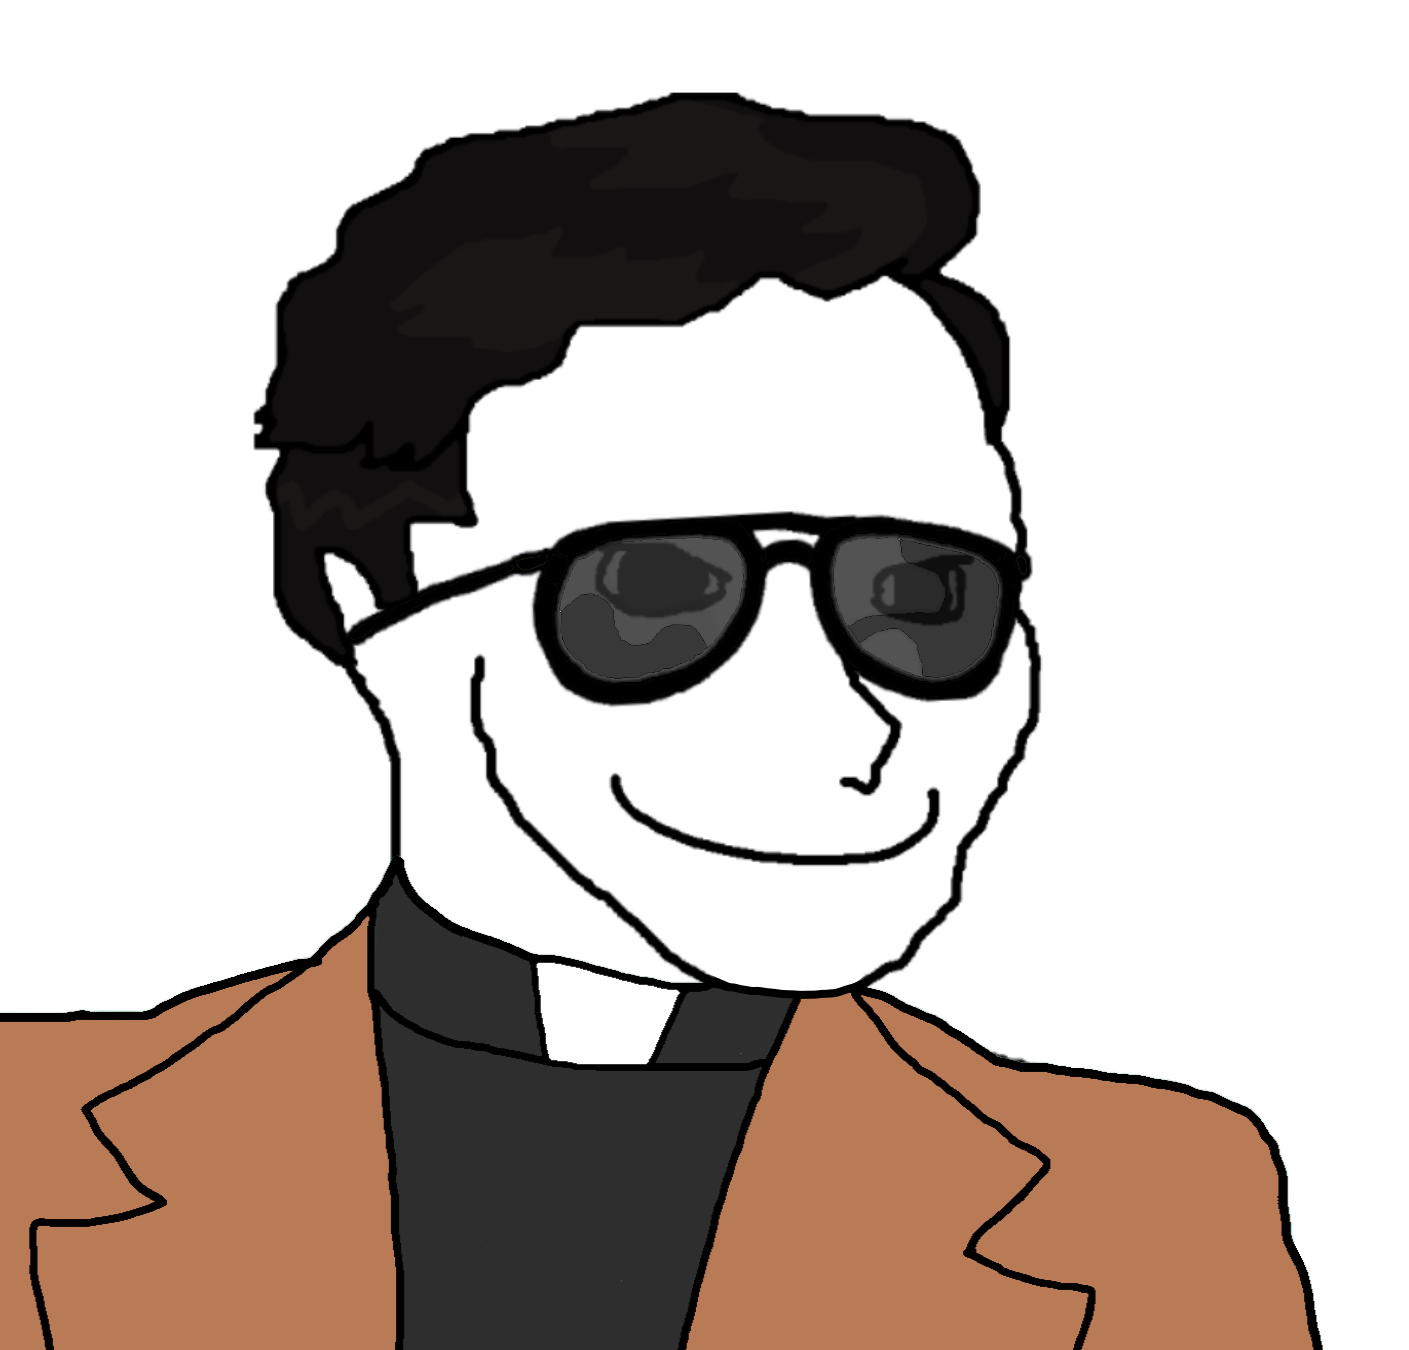
Label: 5_Oomer